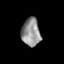
Tissue: skin
Cell type: Epithelial cells
Senescence score: 0.2788
Nuclear area (px): 517
Mean DAPI intensity: 145.07